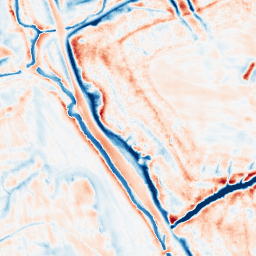
Category: edge_preserving
Decomposition family: bilateral
Decomposition parameters: d: 21
sigma_color: 150
sigma_space: 100
Upsampling method: regularized
Upsampling parameters: scale: 2
lambda_reg: 0.001
Upsampling scale: 2